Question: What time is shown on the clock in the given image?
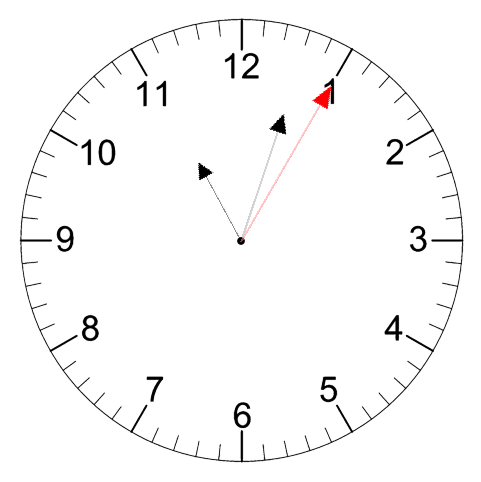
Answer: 11:03:05